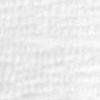
Label: no_change